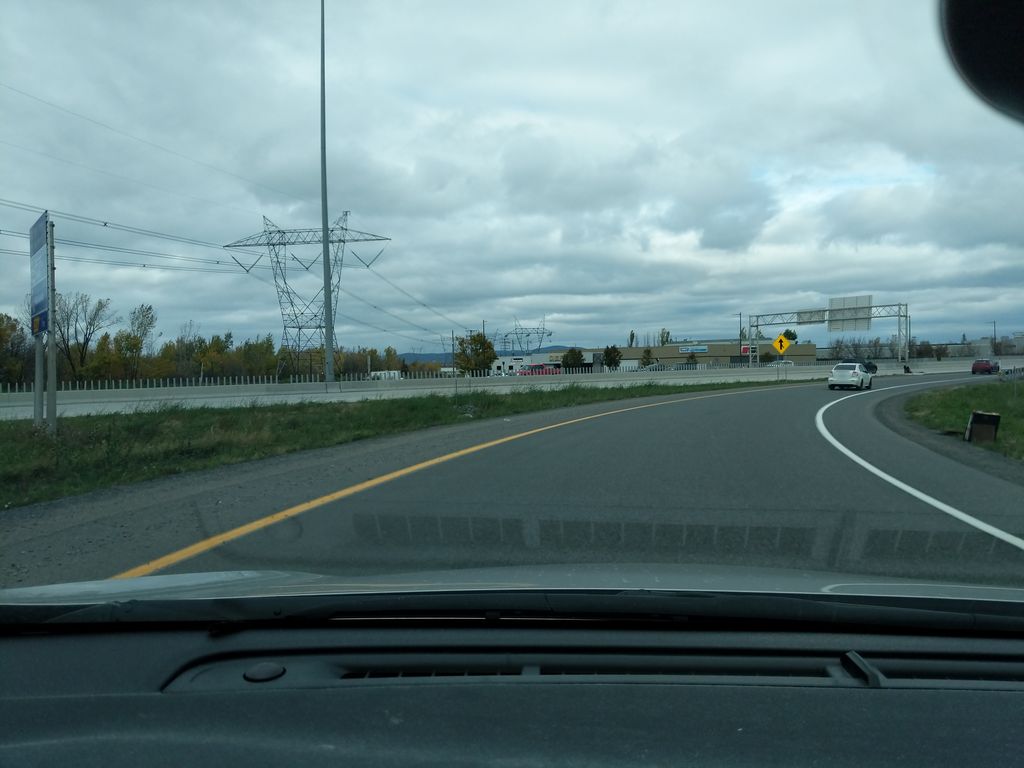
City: quebec_city